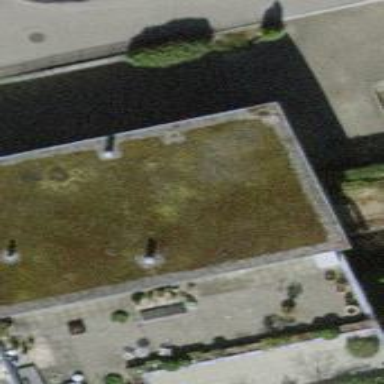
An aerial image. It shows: Building.